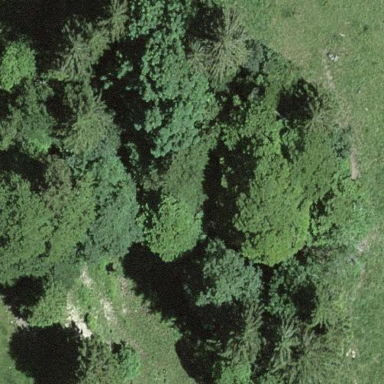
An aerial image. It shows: Forest area dominated by needle-leaved trees.